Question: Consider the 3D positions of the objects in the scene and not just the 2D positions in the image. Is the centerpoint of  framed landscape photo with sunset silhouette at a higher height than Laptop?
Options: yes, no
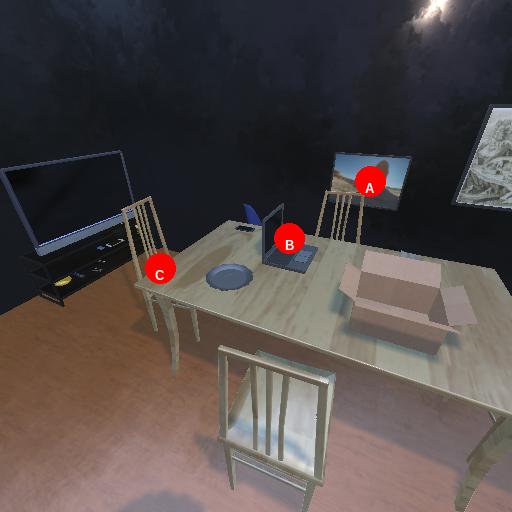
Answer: yes